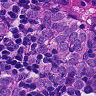
Metastatic tissue present: yes